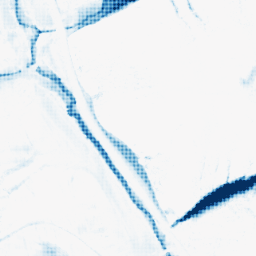
Category: morphological
Decomposition family: morphological_ellipse
Decomposition parameters: operation: closing
width: 30
height: 10
Upsampling method: sinc_hamming
Upsampling parameters: scale: 8
kernel_size: 8
Upsampling scale: 8